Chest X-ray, AP view. Patient: 47 years old, sex M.
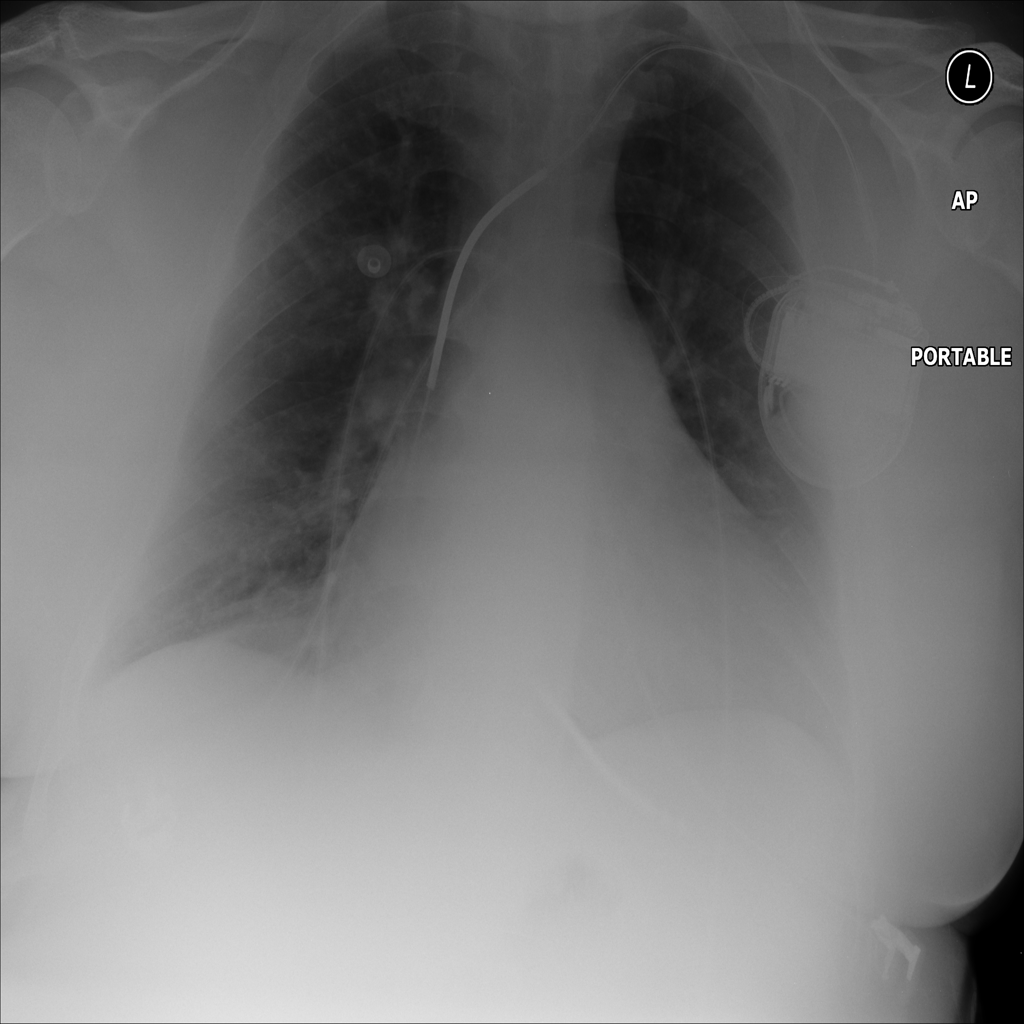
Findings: No Finding